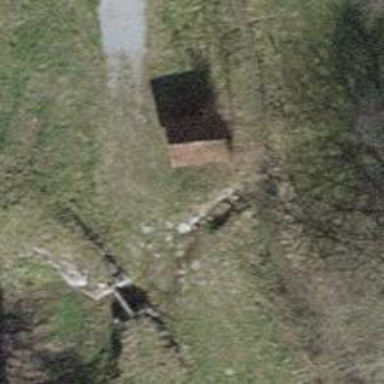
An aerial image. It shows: Culvert tunnel.